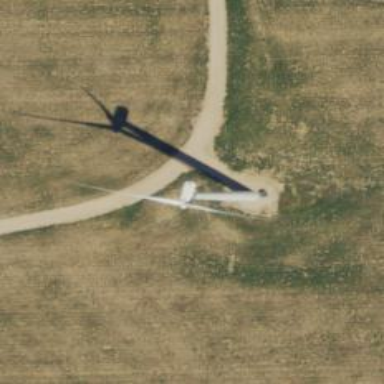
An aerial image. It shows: Wind generator powered by horizontal-axis wind turbine.